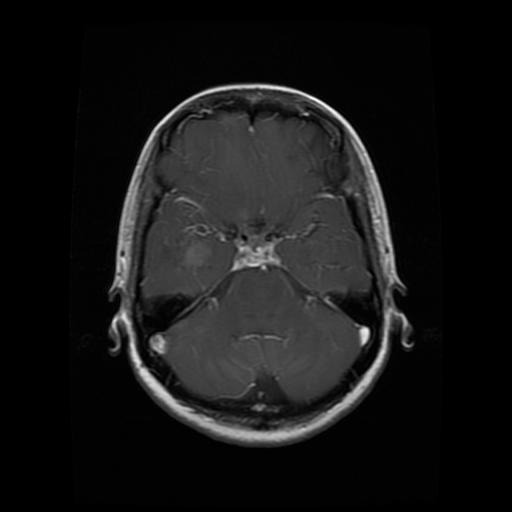
Label: glioma